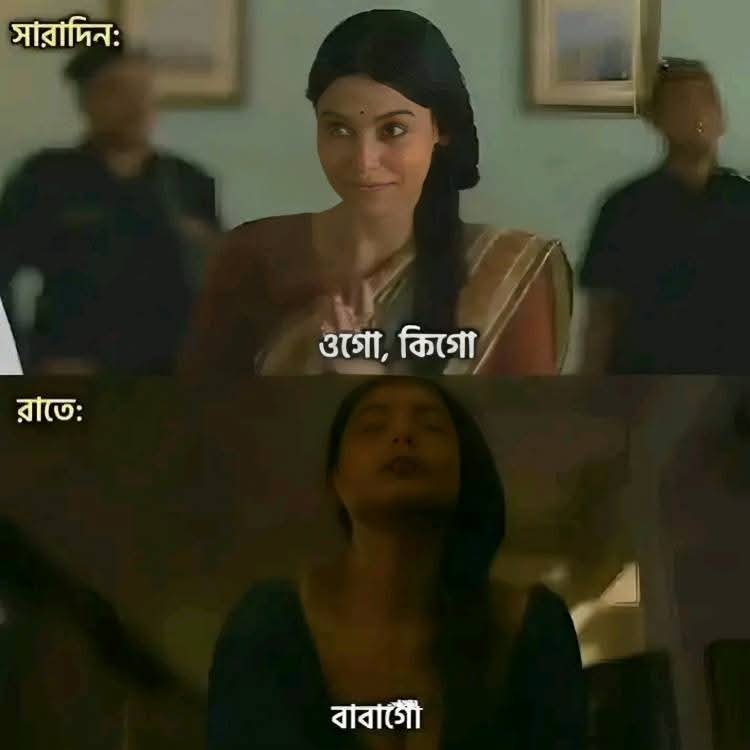
Text: সারাদিন:
ওগো, কিগো
রাতে:
বাবাগো
Label: Non Hate